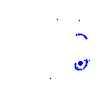
Particle: electron